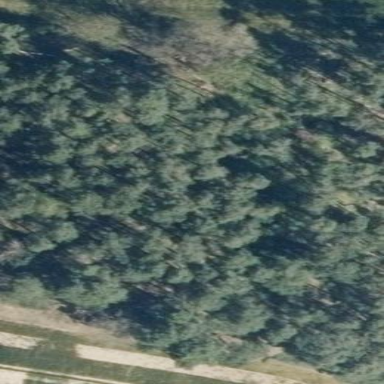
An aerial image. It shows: Forest area.